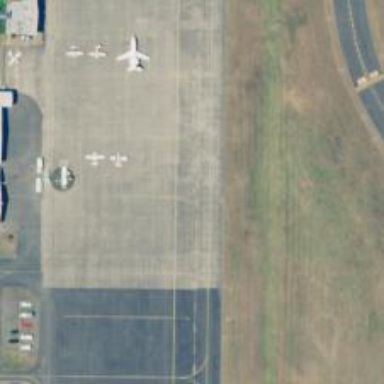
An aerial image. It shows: Image of taxiway at airport.